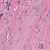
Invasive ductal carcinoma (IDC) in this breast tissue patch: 1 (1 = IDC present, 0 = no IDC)